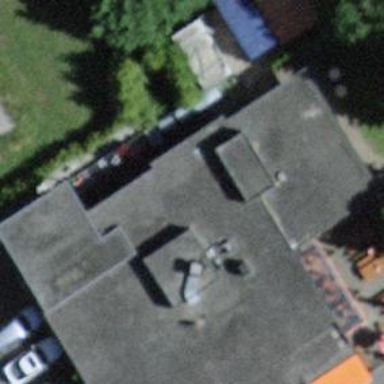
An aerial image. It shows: Flat-roofed building with gray roof.